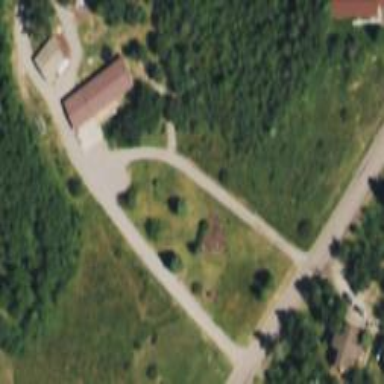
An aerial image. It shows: Driveway leading to service road.